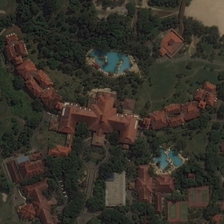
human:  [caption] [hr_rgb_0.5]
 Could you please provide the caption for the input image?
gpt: a river road passes through a dense residential area .

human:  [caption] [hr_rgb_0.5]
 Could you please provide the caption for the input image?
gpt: blue, red and orange buildings are on the side of the road .

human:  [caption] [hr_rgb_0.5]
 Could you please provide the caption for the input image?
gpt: many green trees and some red buildings are in a resort with two swimming pools .

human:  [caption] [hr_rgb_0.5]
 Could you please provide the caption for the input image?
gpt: many green trees and some red buildings are in a resort with two swimming pools .

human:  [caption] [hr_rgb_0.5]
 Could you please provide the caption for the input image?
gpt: blue, red and orange buildings are on the side of the road .